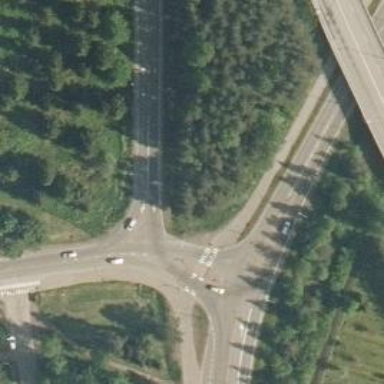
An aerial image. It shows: Trunk link highway with tertiary functional class.